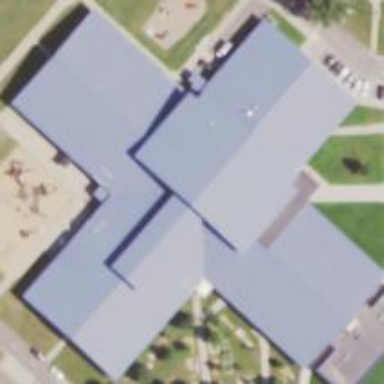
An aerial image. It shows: School building.